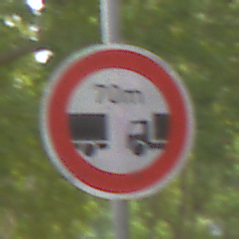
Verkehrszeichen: VerbotUnterschreitenMindestabstand
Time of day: MorningAfternoon
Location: Outdoor (Urban)
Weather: Overcast
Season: NotSpecified
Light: Natural